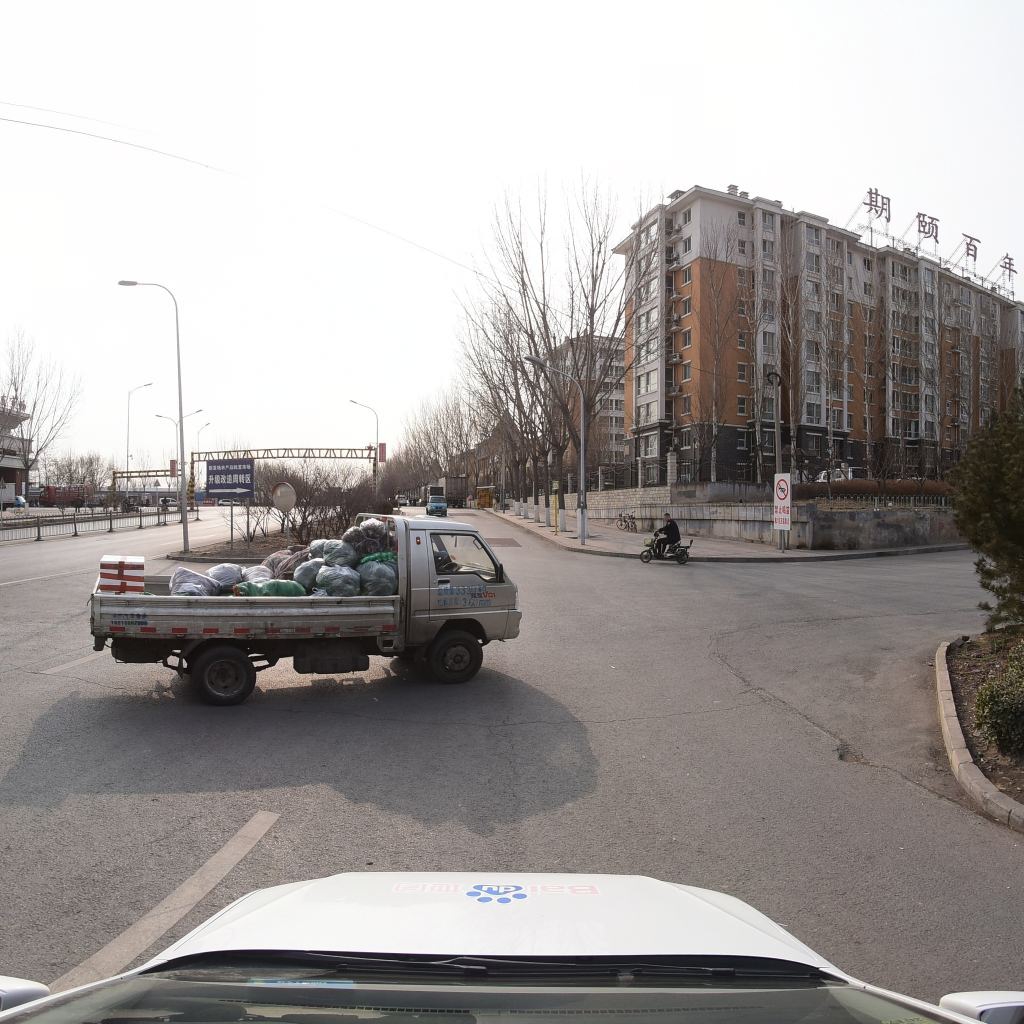
Region: Fengtai
Road damage annotations: longitudinal crack, longitudinal crack, pothole, transverse crack, transverse crack, transverse crack, longitudinal crack